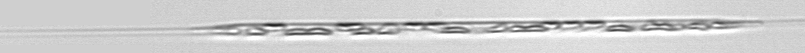
Label: Rhizosolenia